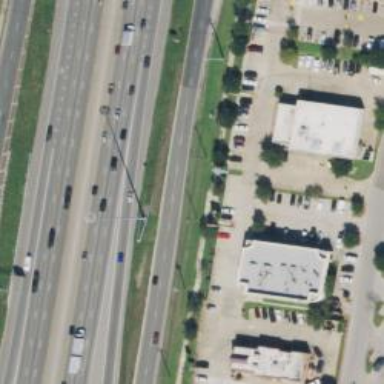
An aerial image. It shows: The East sidewalk of I35 is footway.